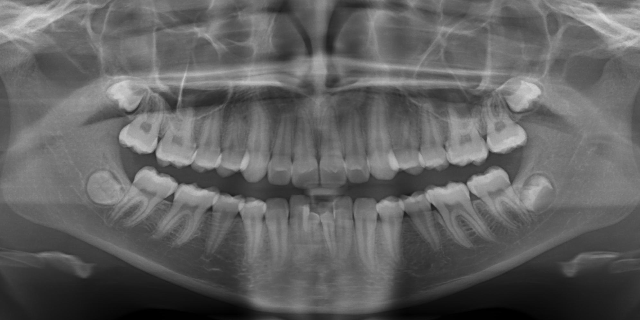
adult